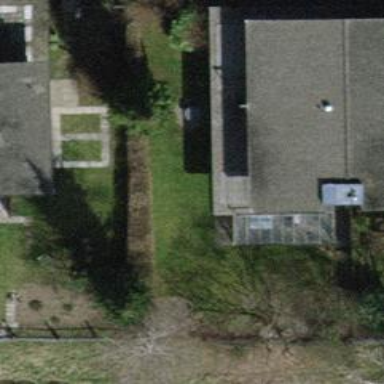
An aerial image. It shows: Terrace building.